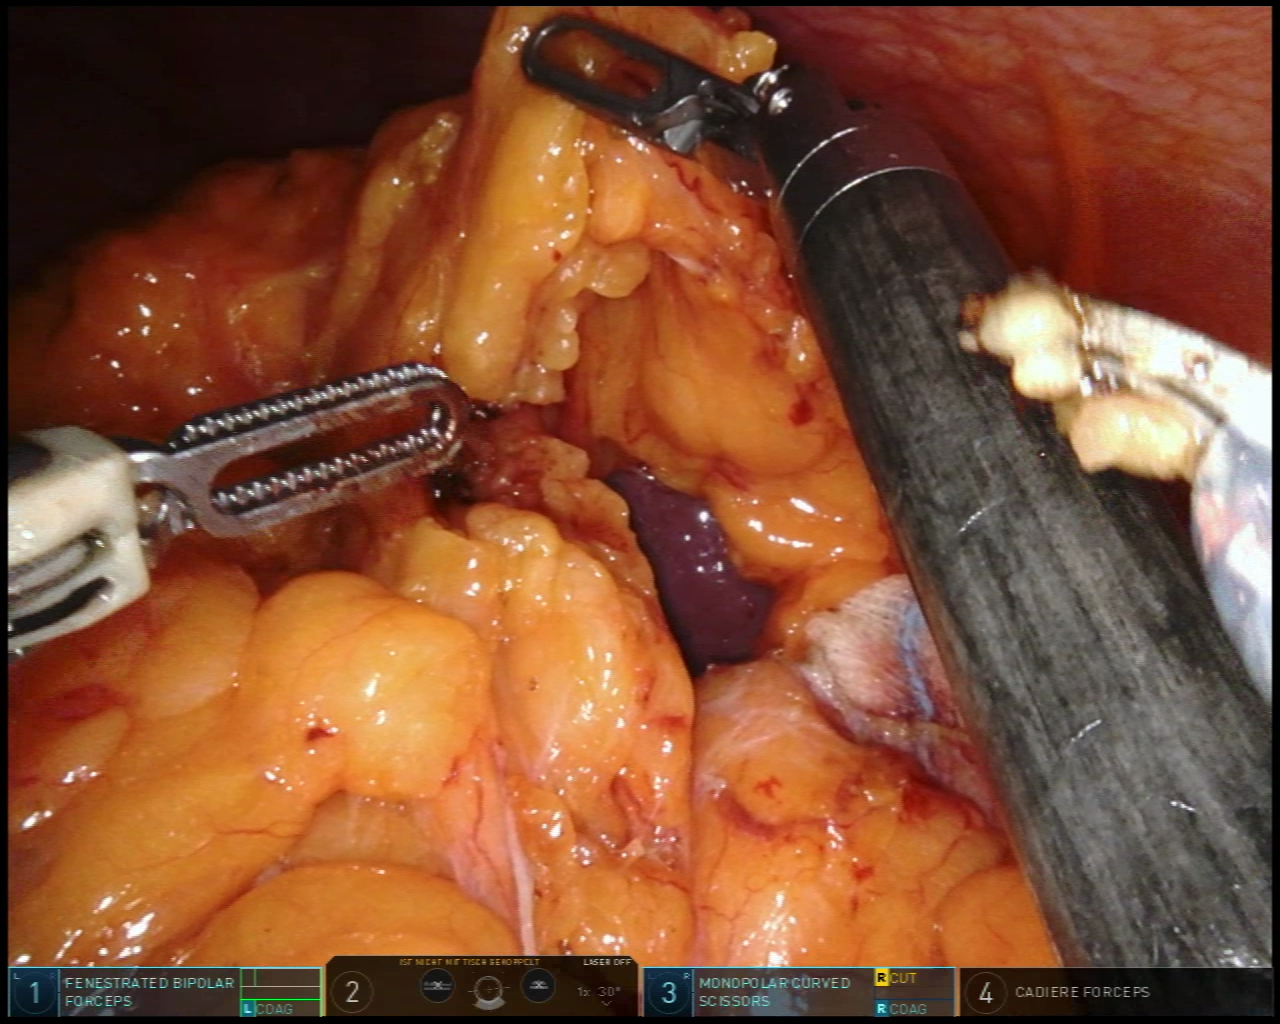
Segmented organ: spleen
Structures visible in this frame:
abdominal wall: yes
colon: no
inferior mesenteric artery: no
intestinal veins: no
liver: no
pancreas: no
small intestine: no
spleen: yes
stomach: no
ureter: no
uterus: no
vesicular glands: no